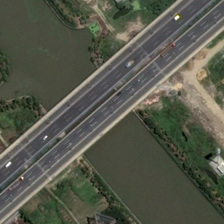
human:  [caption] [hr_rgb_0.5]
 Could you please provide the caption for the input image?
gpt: two parallel bridges are over a river with green trees in two sides of it .

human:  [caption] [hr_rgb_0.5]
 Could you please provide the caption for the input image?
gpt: two parallel bridges are over a river with green trees in two sides of it .

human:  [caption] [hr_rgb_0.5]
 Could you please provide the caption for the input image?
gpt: two parallel bridges are over a river with green trees in two sides of it .

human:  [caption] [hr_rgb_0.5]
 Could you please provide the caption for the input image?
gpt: two parallel bridges are over a river with green trees in two sides of it .

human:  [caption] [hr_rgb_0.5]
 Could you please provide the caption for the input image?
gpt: two parallel bridges are over a river with green trees in two sides of it .